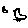
Label: bird